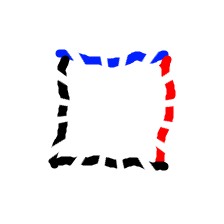
Shape: square